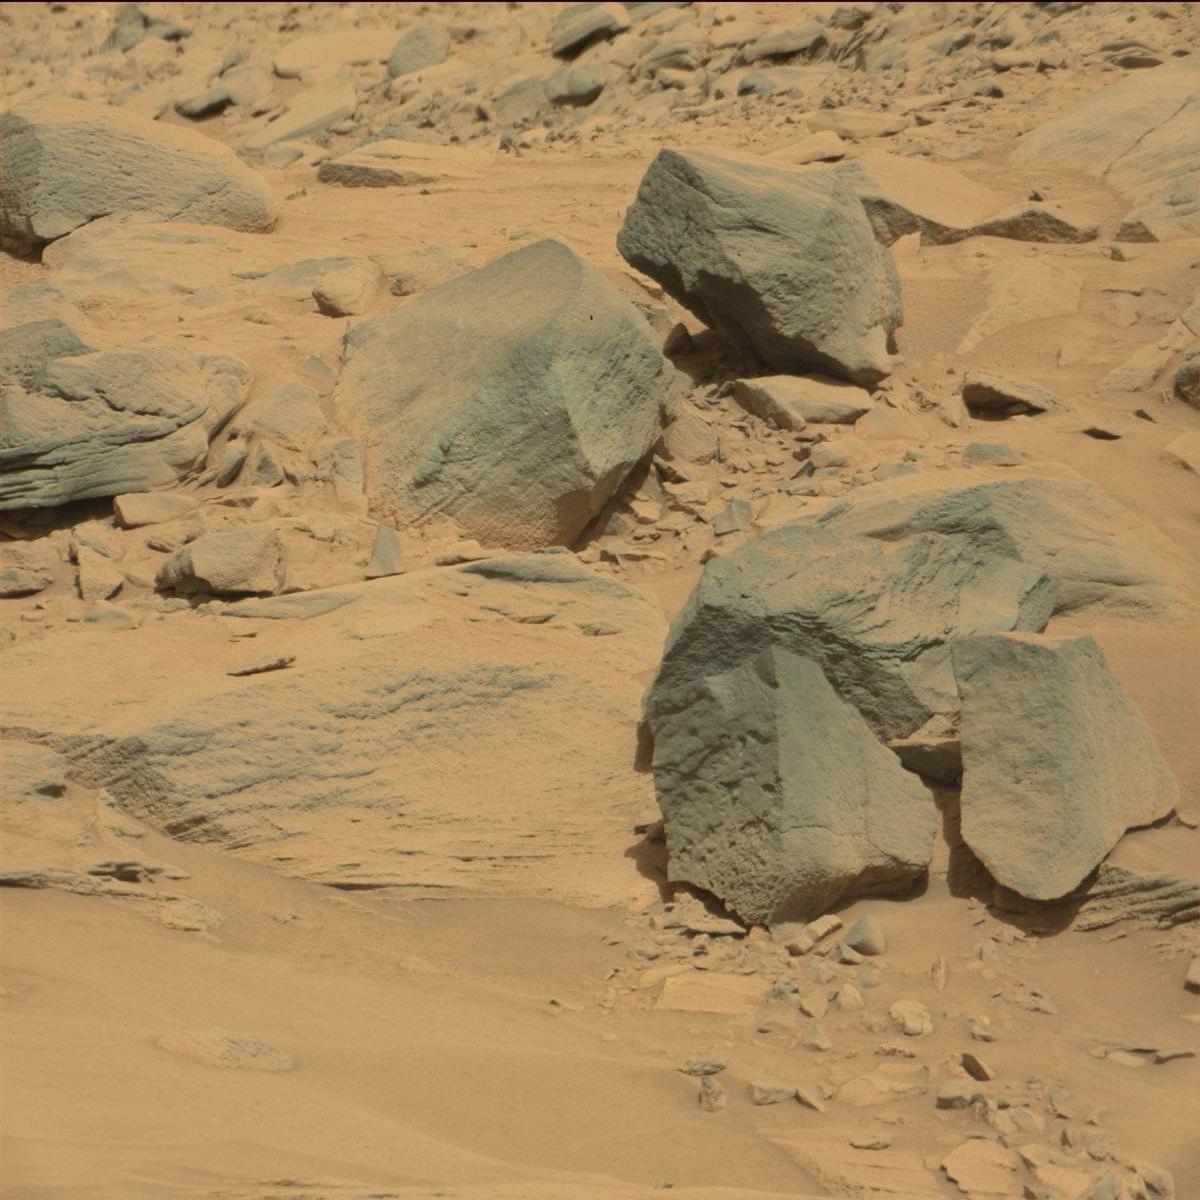
Terrain classes present: Bedrock, Rock, Sand / Soil